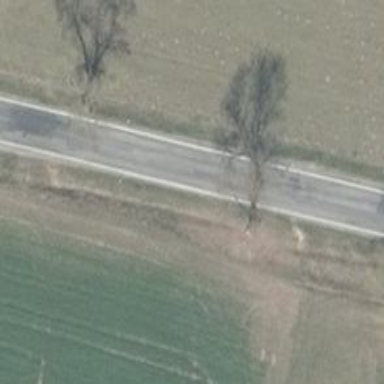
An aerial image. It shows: Secondary road.